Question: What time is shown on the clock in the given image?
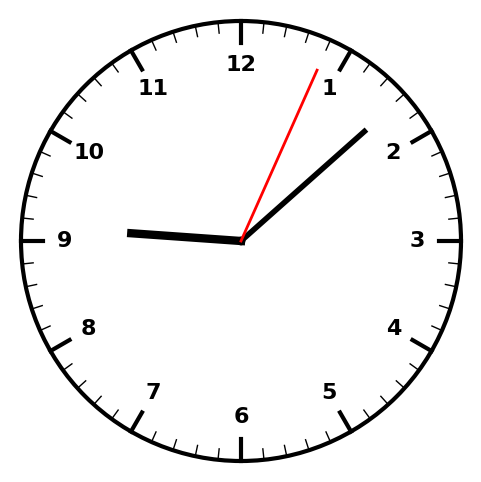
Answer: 09:08:04